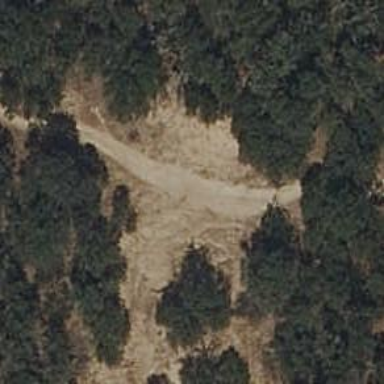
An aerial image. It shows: Compacted path road.